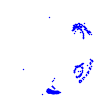
Particle: pion